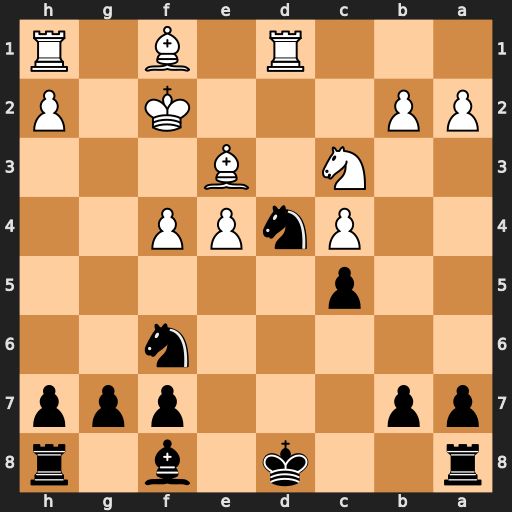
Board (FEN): r2k1b1r/pp3ppp/5n2/2p5/2PnPP2/2N1B3/PP3K1P/3R1B1R
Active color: b
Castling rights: -
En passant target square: -
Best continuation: Ng4+ Ke1 Nxe3